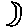
Label: moon